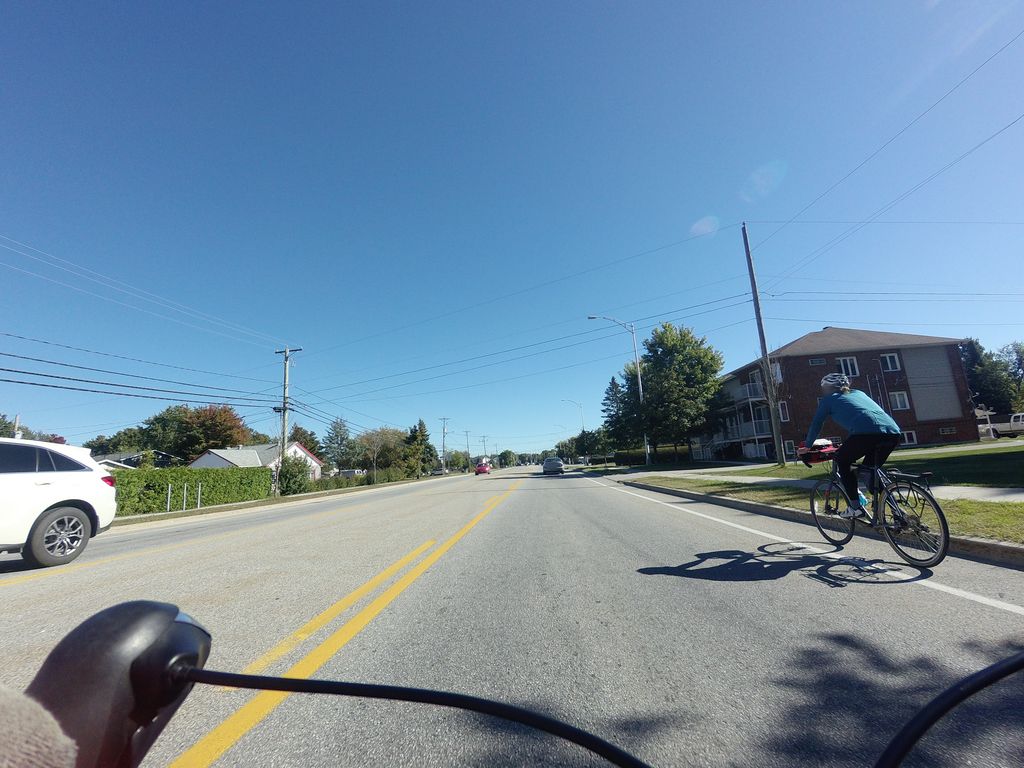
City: ottawa-gatineau